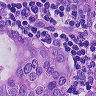
Metastatic tissue present: yes